Field crop: maize
Growth stage: 1
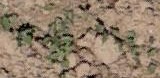
Species: convolvulus